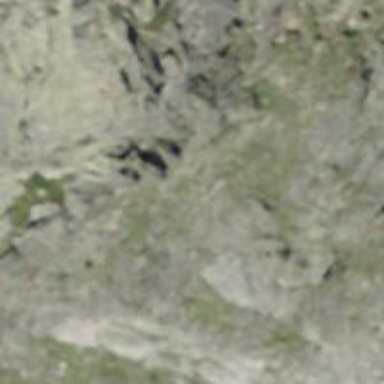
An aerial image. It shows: Natural cliff.